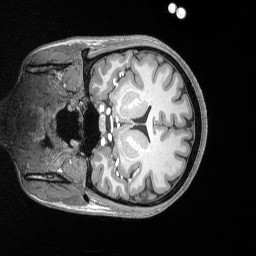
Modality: T1w
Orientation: coronal
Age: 30
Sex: female
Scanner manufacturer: siemens
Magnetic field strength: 3 T
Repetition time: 2.53 s
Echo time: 0.00164 s